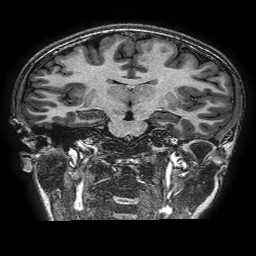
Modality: T1w
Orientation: sagittal
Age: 17
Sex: female
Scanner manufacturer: ge
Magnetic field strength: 3 T
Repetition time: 0.00766 s
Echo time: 0.003476 s